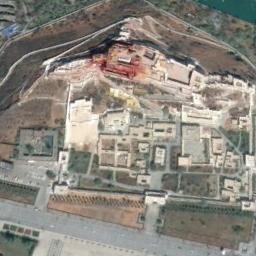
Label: palace